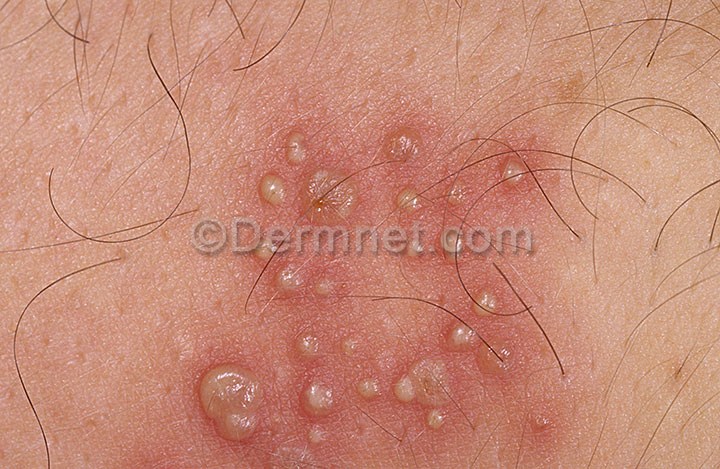
Disease: Warts Molluscum and other Viral Infections